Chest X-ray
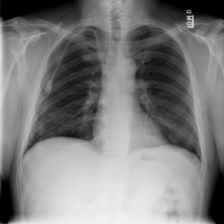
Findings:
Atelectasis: negative
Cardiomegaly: negative
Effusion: negative
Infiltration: positive
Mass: negative
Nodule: negative
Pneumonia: negative
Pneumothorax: negative
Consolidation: negative
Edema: negative
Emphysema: negative
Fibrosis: negative
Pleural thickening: negative
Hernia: negative